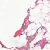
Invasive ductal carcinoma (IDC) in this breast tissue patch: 0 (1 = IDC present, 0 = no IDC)